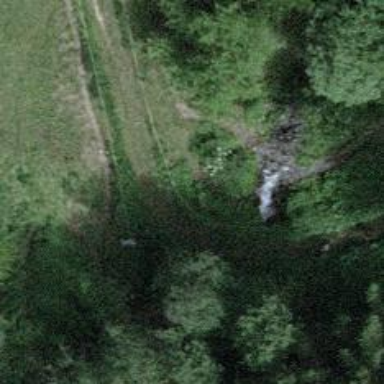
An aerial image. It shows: Path leading to bridge.